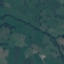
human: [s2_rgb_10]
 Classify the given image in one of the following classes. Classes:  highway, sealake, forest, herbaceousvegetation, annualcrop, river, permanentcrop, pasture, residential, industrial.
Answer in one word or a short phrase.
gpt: Pasture